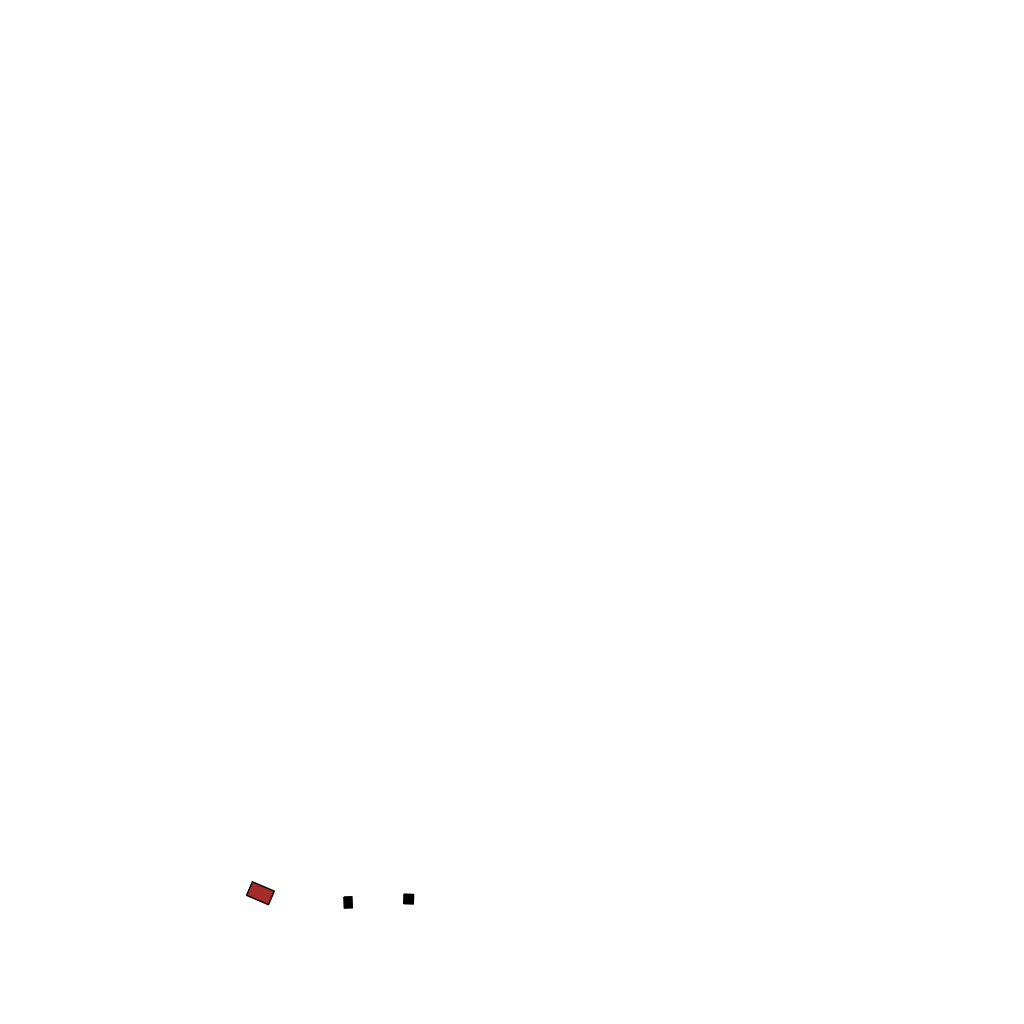
Tags: overhead vector_map, industrial, recreation, residential, individual_rise, density_1, Building, Facility, 1.0 km²